Platform: macOS
Application: Arc Browser
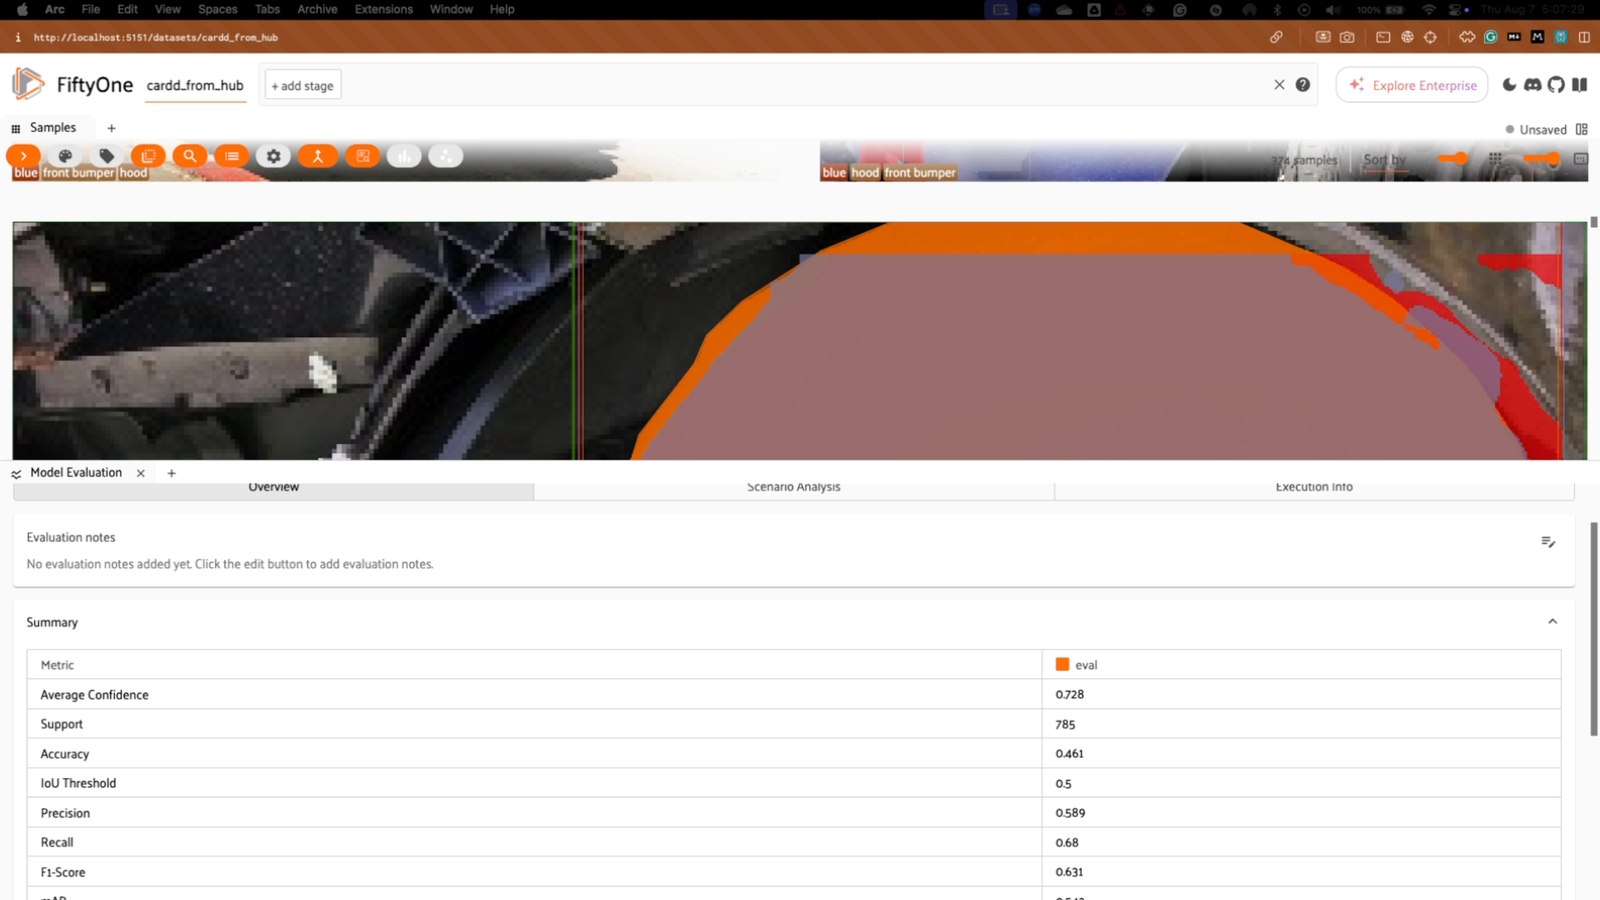
task_description: Close model evaluation panel
action_type: click
element_info: Icon
steps_since_start: 1